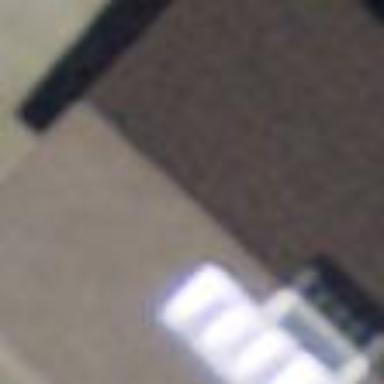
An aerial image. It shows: Garage building.